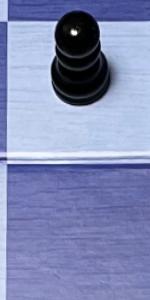
Label: Empty